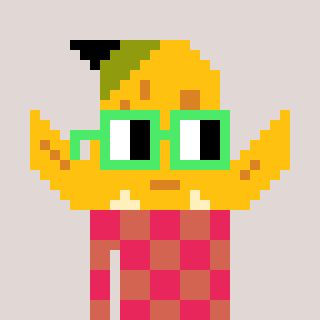
a pixel art character with square light green glasses, a banana-shaped head and a peachy-colored body on a warm background